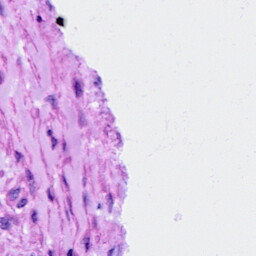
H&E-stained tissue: Ovarian